Chest X-ray. View position: AP
Patient age: 33
Patient sex: F
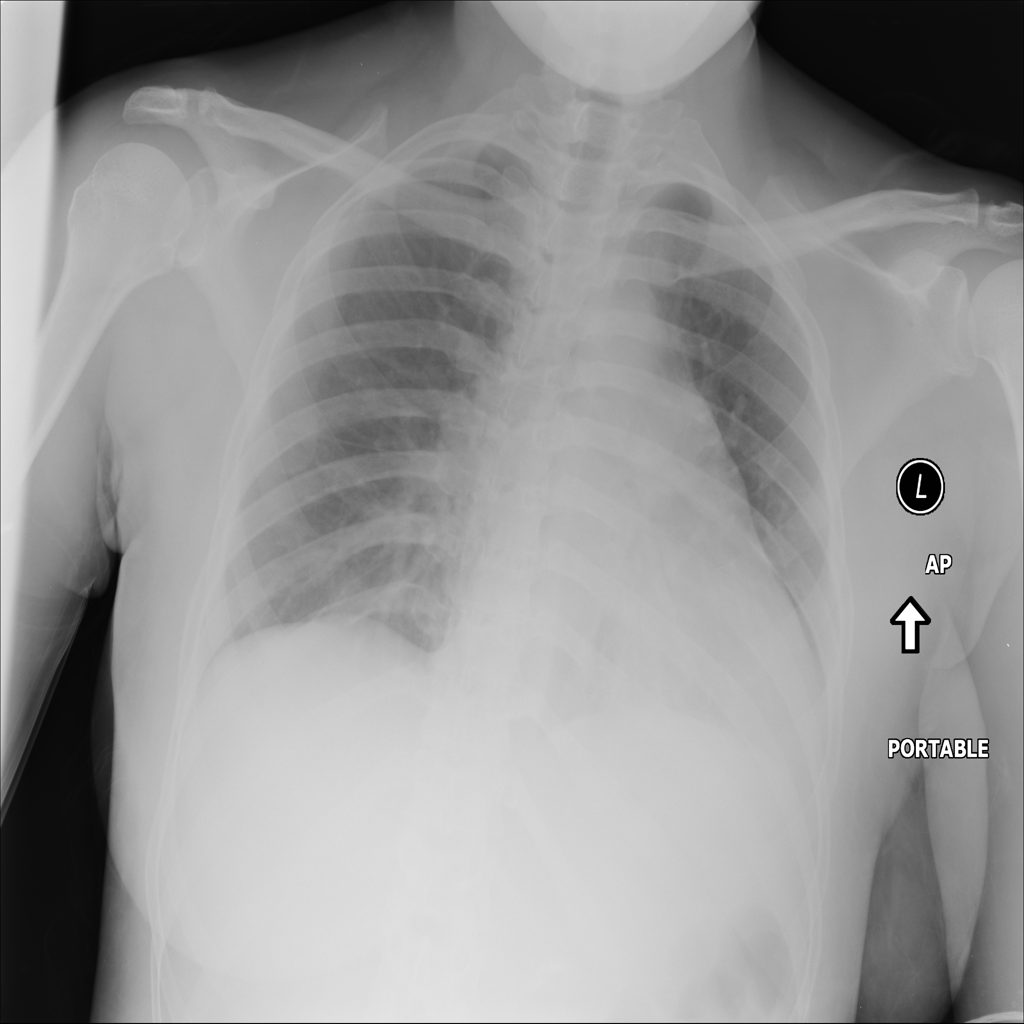
Finding: Pneumothorax